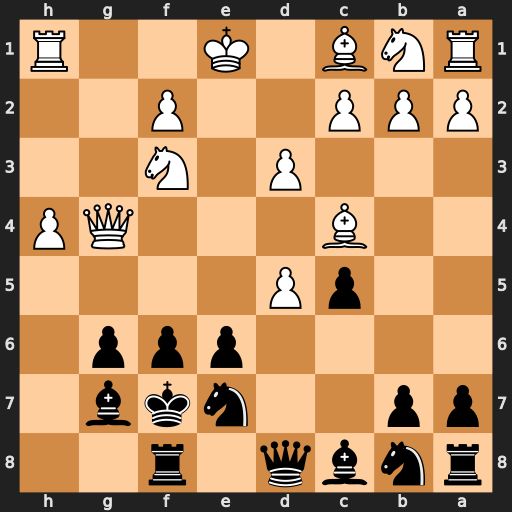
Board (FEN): rnbq1r2/pp2nkb1/4ppp1/2pP4/2B3QP/3P1N2/PPP2P2/RNB1K2R
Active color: b
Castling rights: KQ
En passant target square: -
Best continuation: exd5